Question: I'm using <URL> for my project.
This is the error I am getting since yesterday
I understand that the method addCls is not defined.
How to tackle this error.
My code file is very big somewhere around 1500 lines, But if it is required for the understanding of question then i will paste the whole code too....
Any help will be appreciated.
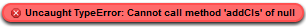
Answer: put a breakpoint on the line that throws an exception. Figure out which object (culprit) is trying to call addCls() method and then edit the breakpoint to add a condition like this:
culprit == undefined
next time code will halt just before you hit your bug. you can then inspect the stack and see the call hierarchy to this point.